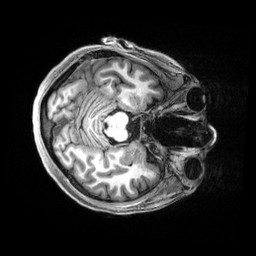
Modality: T1w
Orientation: axial
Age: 22
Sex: female
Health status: healthy
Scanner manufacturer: siemens
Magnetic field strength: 3 T
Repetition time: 2.5 s
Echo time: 0.00222 s